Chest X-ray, PA view. Patient: 54 years old, sex F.
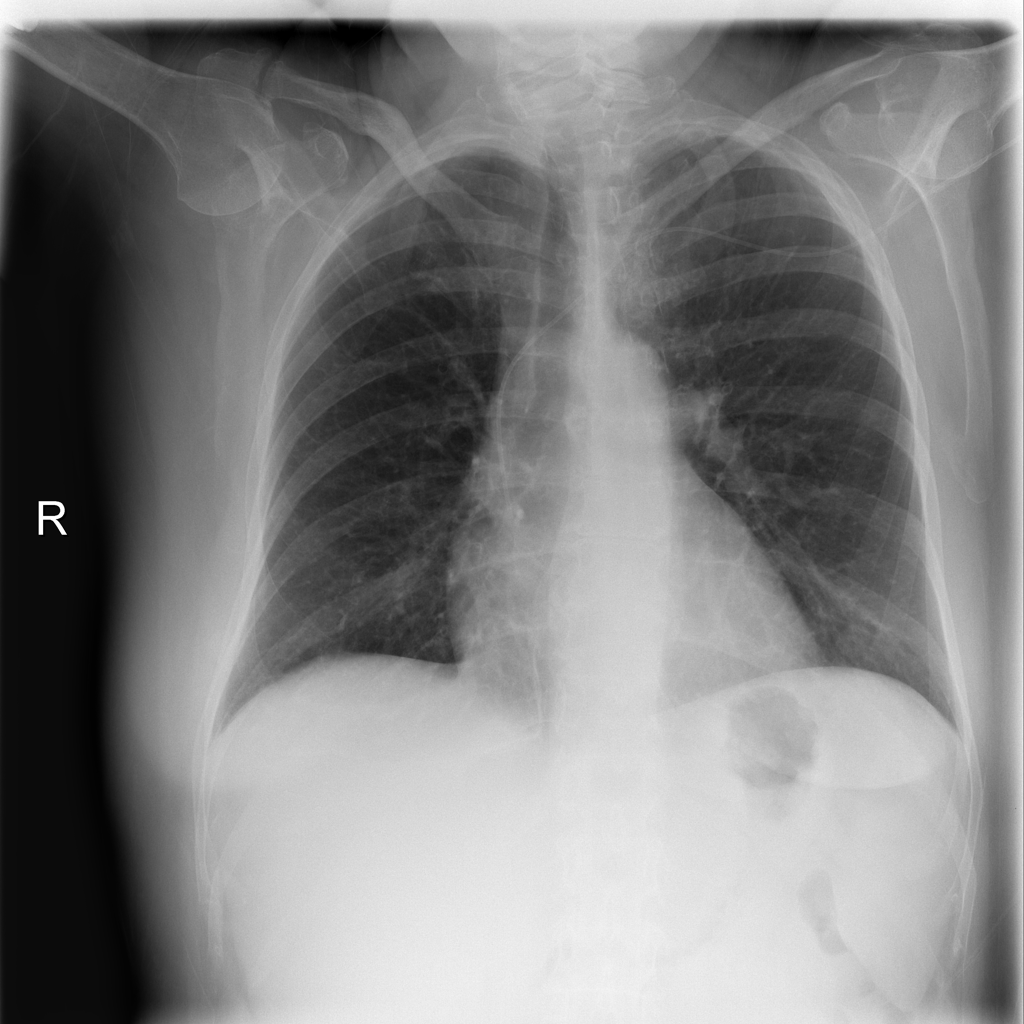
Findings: Atelectasis